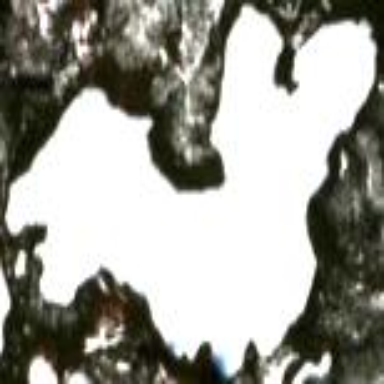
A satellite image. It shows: Lake with natural water.